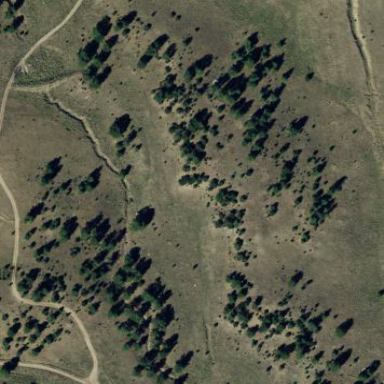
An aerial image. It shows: Woodland filled with evergreen needle-leaved trees.